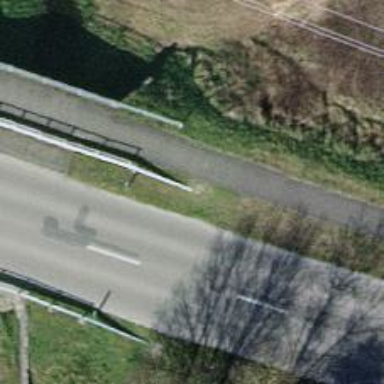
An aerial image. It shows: Guard rail as barrier.